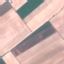
Land use / land cover class: AnnualCrop